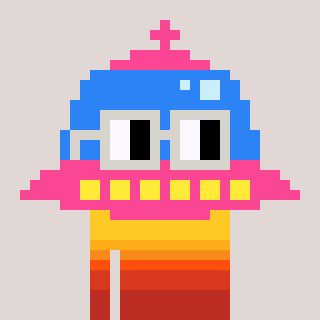
a pixel art character with square light gray glasses, a ufo-shaped head and a bege-colored body on a warm background